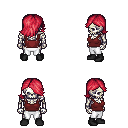
a pixel art fantasy rpg character, male body template, skeleton, maroon pirate shirt, white pants, ruby red swoop hairstyle, black shoes, four views (front, back, left, right), 2x2 character sprite sheet, small pixel art, hard edges, no anti-aliasing